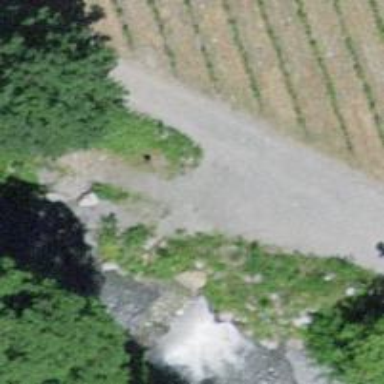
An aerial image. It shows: Unpaved path.